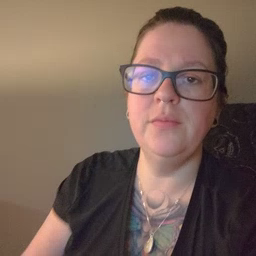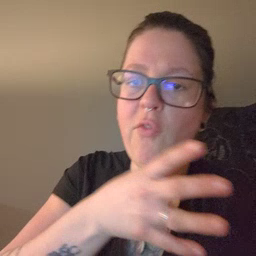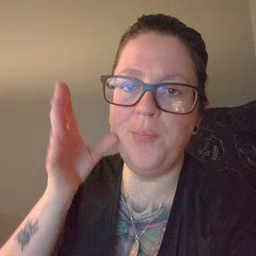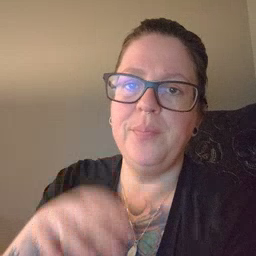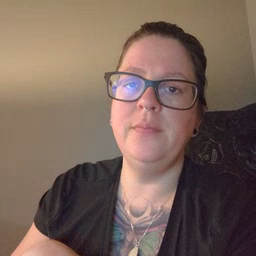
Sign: farm